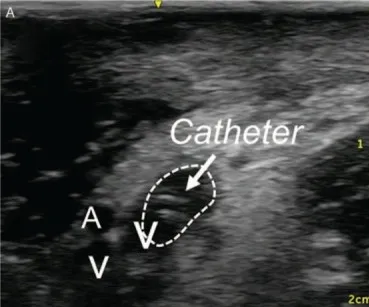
Ultrasound imaging after placement of the catheter. (A) Transverse view of the brachial vein. Dashed circle indicates the brachial vein. Arrow indicates the catheter inside the brachial vein.
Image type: radiology (ultrasound)